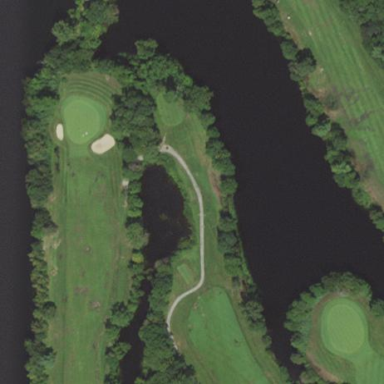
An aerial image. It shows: River with water hazard for golf.